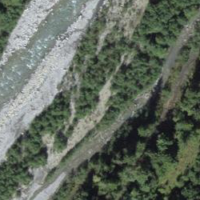
EUNIS habitat code: 44
Species observed at this site:
Petasites albus